Question: I am trying to implement 'Expandable Listview' inside Navigation Drawer like in the picture below. There are 4 groups, and each group has many children. My problem is, the height of expandable listview is "". How can I make this height reach the bottom of system bar just like a normal navigation drawer using listview with 4 groups data?

this is my main_activity.xml :
'''
<android.support.v4.widget.DrawerLayout xmlns:android="http://schemas.android.com/apk/res/android"
android:id="@+id/drawer_layout"
android:layout_width="fill_parent"
android:layout_height="fill_parent">
<FrameLayout
android:id="@+id/content_frame"
android:layout_width="match_parent"
android:layout_height="match_parent" >
</FrameLayout>
<ExpandableListView
android:id="@+id/left_drawer"
android:layout_width="240dp"
android:layout_height="match_parent"
android:layout_gravity="start"
android:choiceMode="singleChoice"
android:divider="@android:color/black"
android:dividerHeight="1dp"
android:indicatorRight="430dp"/>
</android.support.v4.widget.DrawerLayout>
'''
Any help would be greatly appreciated.
Environment: Windows 7, ADT, Genymotion.
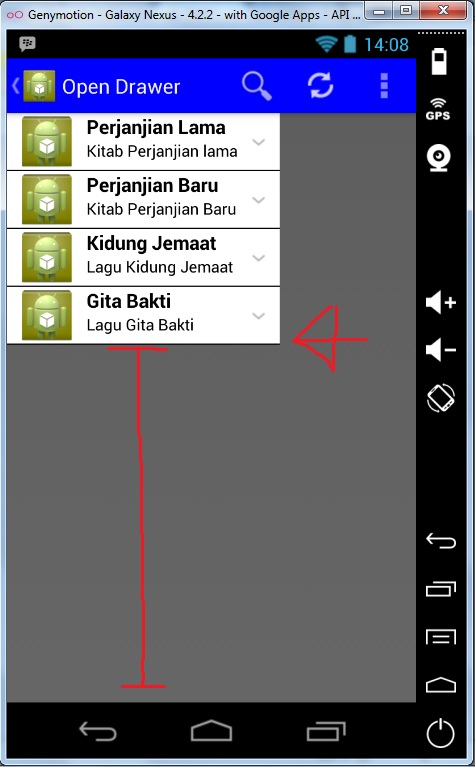
Answer: Set background color to 'ExpandableListView' as well
'''
<ExpandableListView
android:id="@+id/left_drawer"
android:layout_width="240dp"
android:layout_height="match_parent"
android:layout_gravity="start"
android:choiceMode="singleChoice"
android:divider="@android:color/black"
android:dividerHeight="1dp"
android:indicatorRight="430dp"
android:background="#fff"/>
'''
I think your expandable list is match_parent but it has no background and only 4 items.